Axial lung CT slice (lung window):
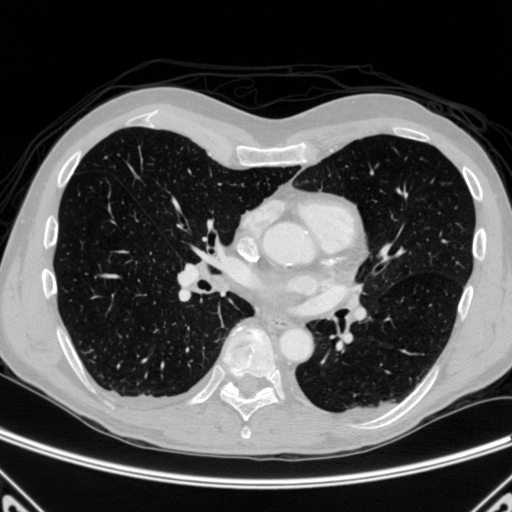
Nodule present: no